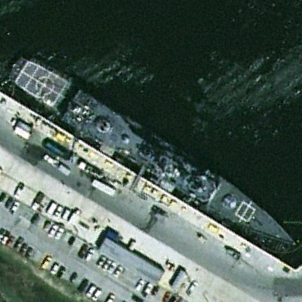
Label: cruiser